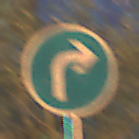
Verkehrszeichen: VorgeschriebeneFahrtrichtungRechts
Umgebung: Outdoor, Urban
Tageszeit: Night
Wetter: PartlyCloudy
Licht: Artificial
Jahreszeit: NotSpecified
Kontrast: HighContrast